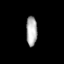
Tissue: prostate
Cell type: Fibroblasts
Senescence score: 0.7163
Nuclear area (px): 319
Mean DAPI intensity: 173.919